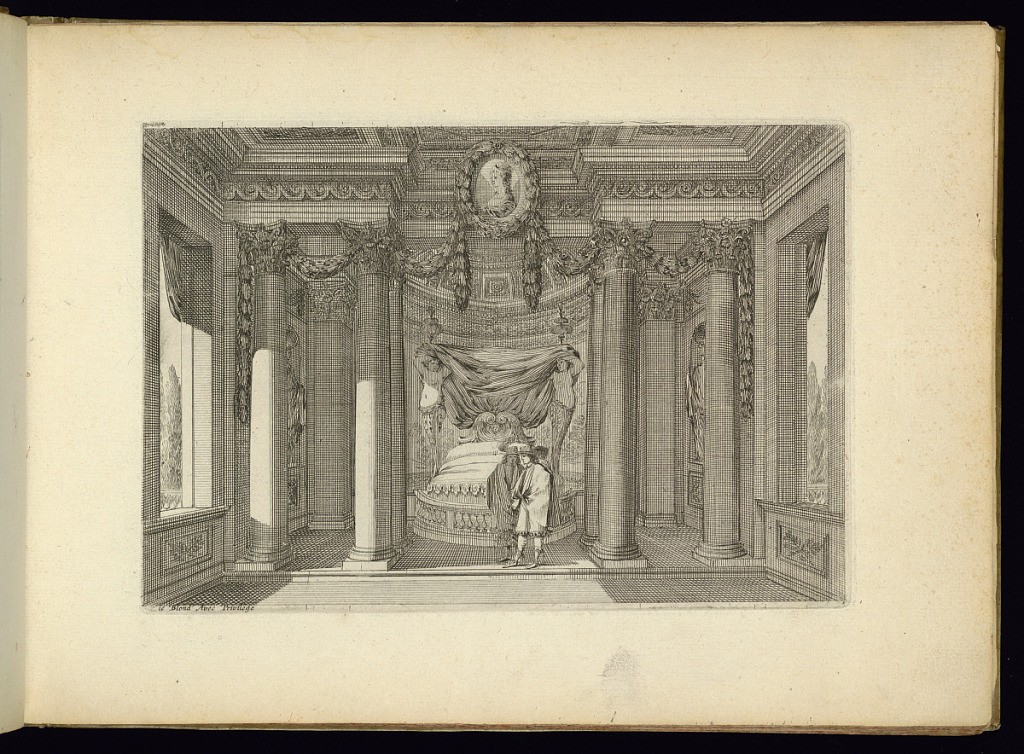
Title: Interior Alcove
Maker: Jean Le Pautre, French, 1618–1682
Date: ca. 1651
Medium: Etching on laid paper
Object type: Print
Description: Design for an interior alcove with a canopy bed set within a large room with windows and an intricately sculpted ceiling. The alcove is semi-circular with a rounded balustrade surrounding the bed. The canopy and bed curtain are supported by posters in the form of herms, with feather finials. Two men stand in front of the bed. The alcove is framed by columns with a central roundel profile portrait framed by laurel leaf festoons. The cornice and ceiling are highly ornamented with sculpted friezes and paneling, wave patterns, rosettes, laurel leaves etc. The side walls of the alcove feature arched niches with sculpted figures.